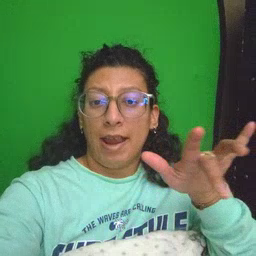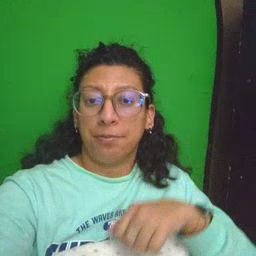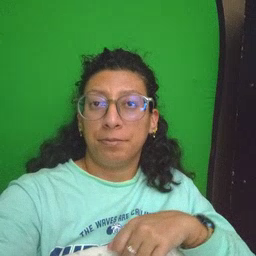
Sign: empty